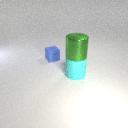
large cyan rubber cylinder below large green metal cylinder